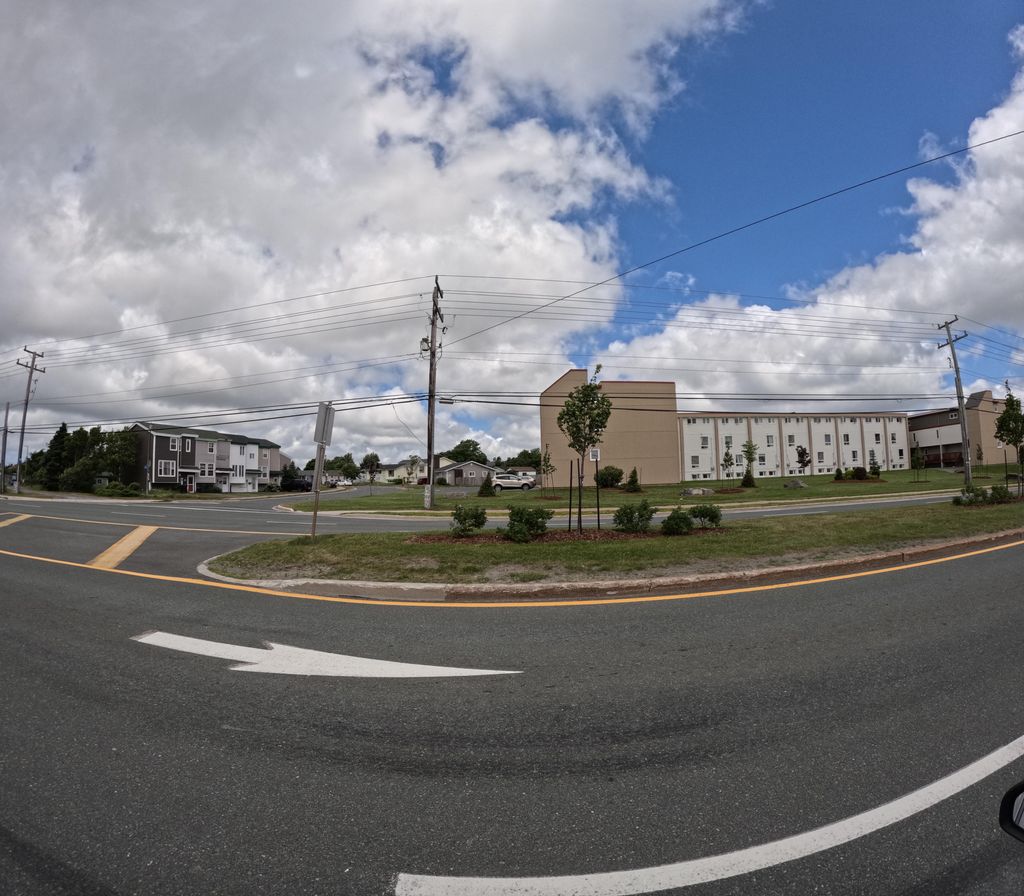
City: st_johns